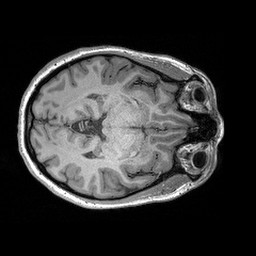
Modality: T1w
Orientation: axial
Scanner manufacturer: siemens
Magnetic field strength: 3 T
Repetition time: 2.3 s
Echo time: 0.00298 s